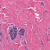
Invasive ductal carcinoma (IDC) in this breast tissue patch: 0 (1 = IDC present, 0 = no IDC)